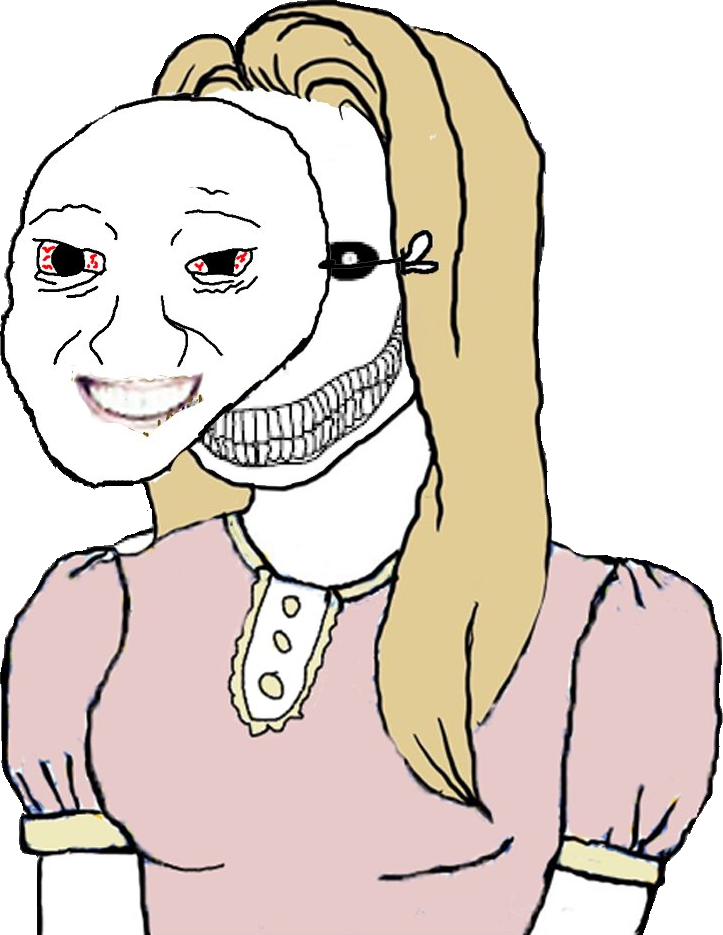
Label: 5_Trad_Wife